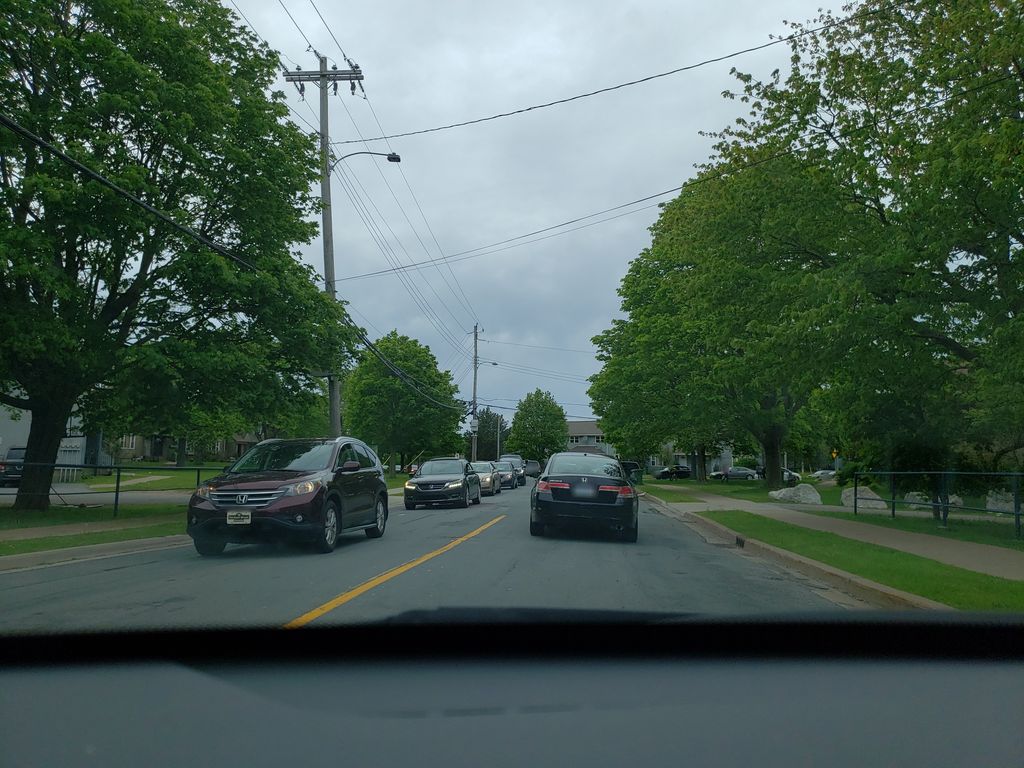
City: halifax